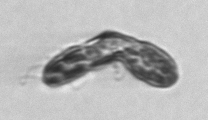
Label: Karenia